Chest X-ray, AP view. Patient: 87 years old, sex M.
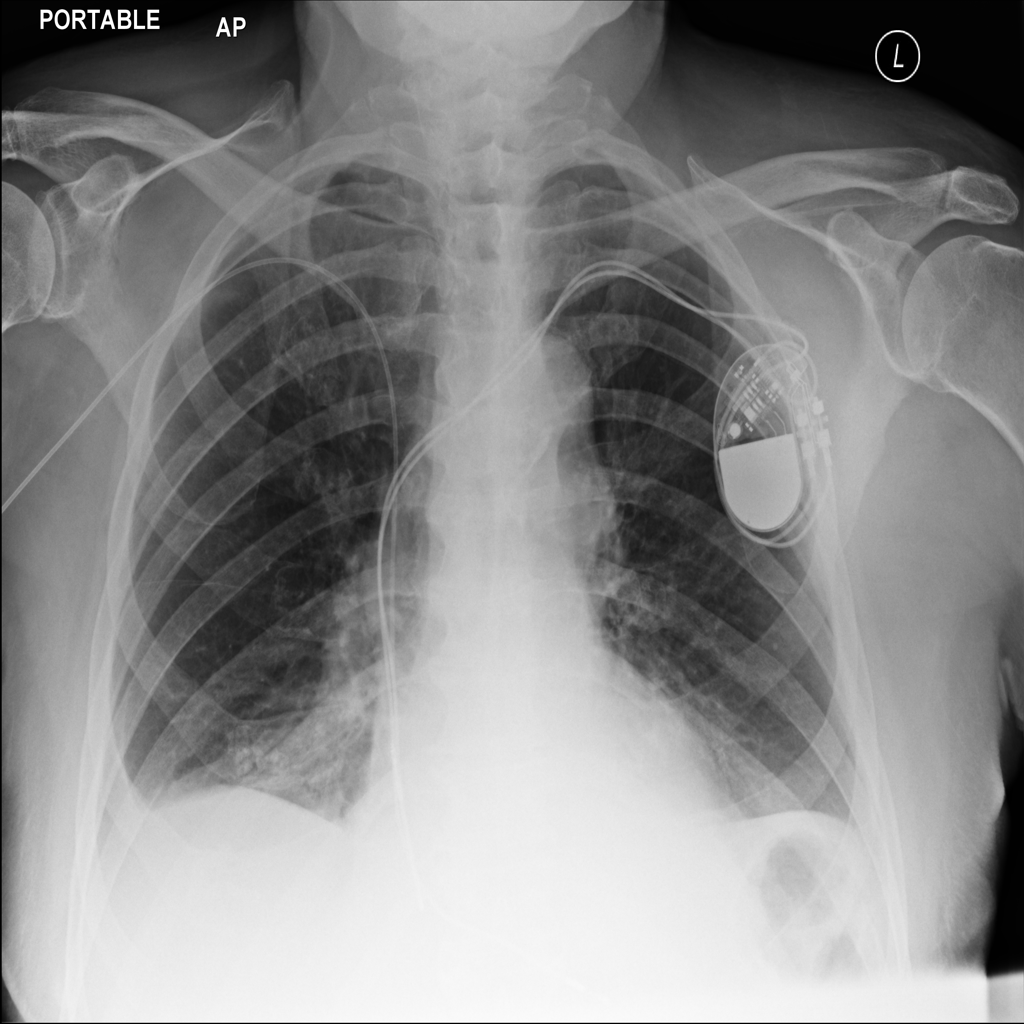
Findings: No Finding